Interaction volume radius: 5 \u00c5
Interaction volume height: 30 \u00c5
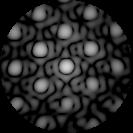
Disorder parameter: 0.187